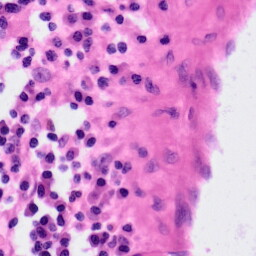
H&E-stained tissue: Colon